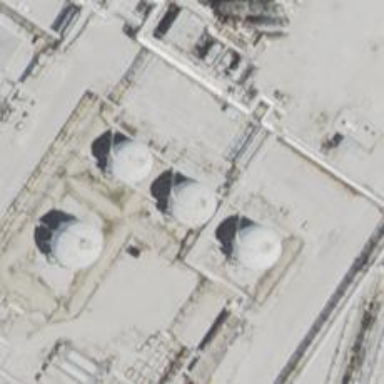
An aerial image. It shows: Storage tank that is man-made.